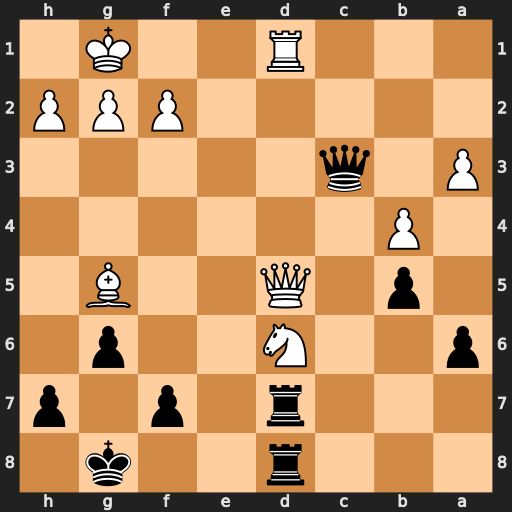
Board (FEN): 3r2k1/3r1p1p/p2N2p1/1p1Q2B1/1P6/P1q5/5PPP/3R2K1
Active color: b
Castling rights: -
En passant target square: -
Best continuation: Rxd6 Qxd6 Rxd6